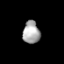
Tissue: prostate
Cell type: T cells
Senescence score: 0.2768
Nuclear area (px): 369
Mean DAPI intensity: 170.369